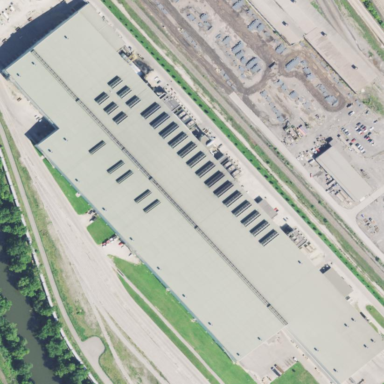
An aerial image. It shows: Industrial building.